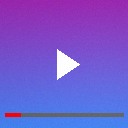
Screen state: on